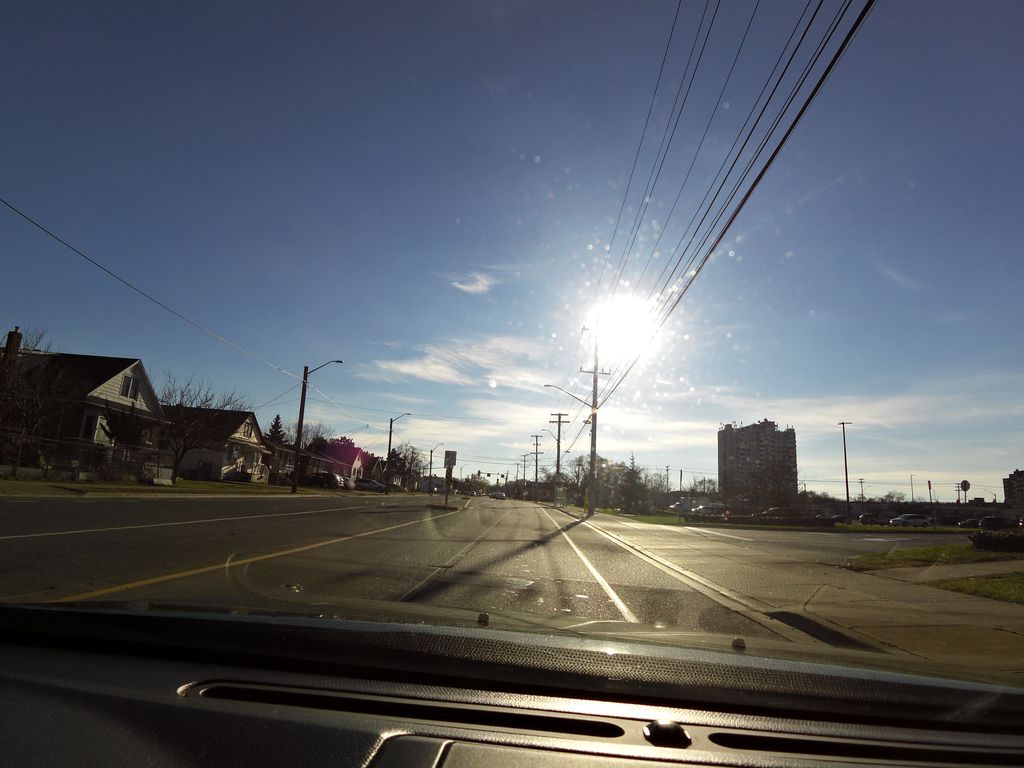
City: hamilton